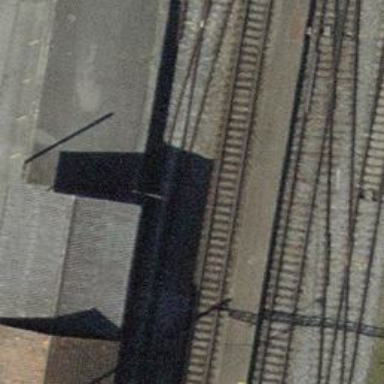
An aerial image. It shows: Yard with single track.